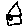
Label: house